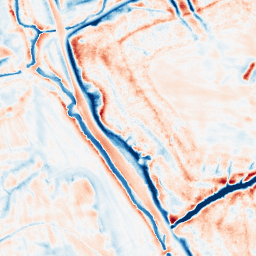
Category: edge_preserving
Decomposition family: bilateral
Decomposition parameters: d: 21
sigma_color: 150
sigma_space: 25
Upsampling method: quadratic
Upsampling parameters: scale: 4
Upsampling scale: 4